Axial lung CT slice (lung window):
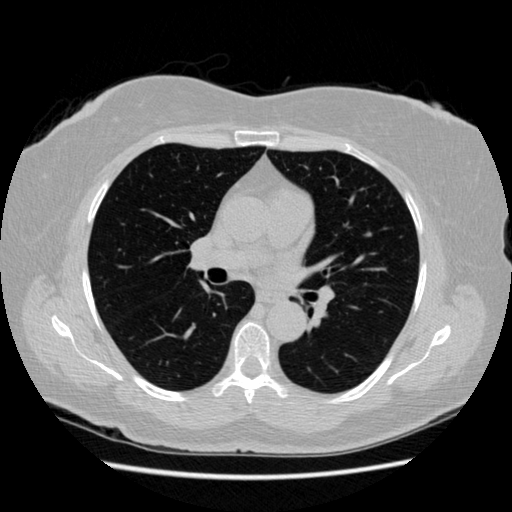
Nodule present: no